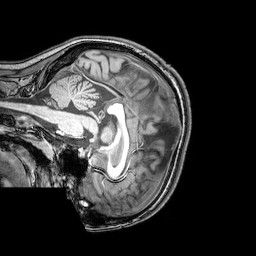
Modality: T1w
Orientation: sagittal
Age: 24
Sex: female
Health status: healthy
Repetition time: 0.081 s
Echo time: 0.037 s